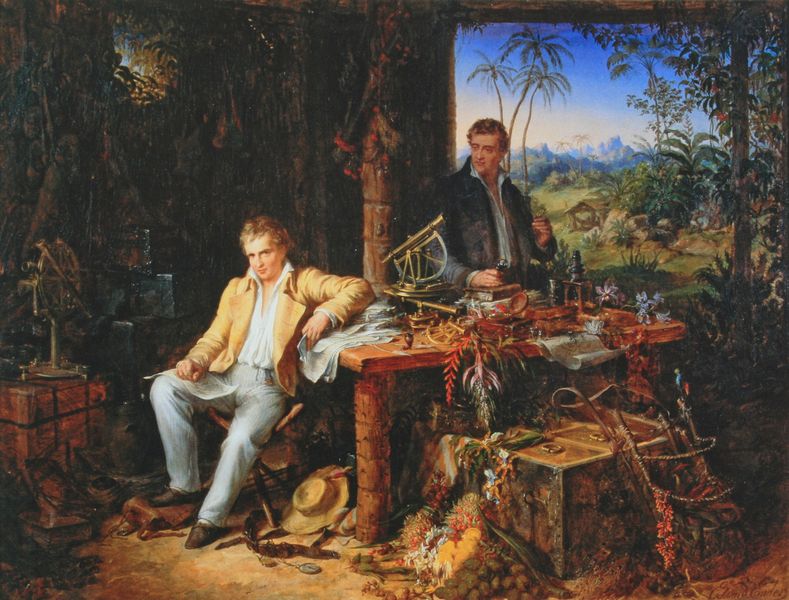
Titel: Alexander von Humboldt und Aimé Bonpland in der Urwaldhütte
Künstler: Eduard Ender
Standort: Berlin
Institution: Berlin-Brandenburgische Akademie der Wissenschaften, Archiv
Schlagwörter: berg, blau, blätter, gemälde, himmel, laub, mann, schatten, weiß, bäume, gelb, grün, landschaft, ocker, sitzen, äste, blumen, braun, bunt, hell, hintergrund, holz, hut, lampe, licht, männer, orange, raum, schmuck, schwarz, stuhl, szene, tisch, tische, blüten, gürtel, haus, obst, rot, beige, herren, malerei, rock, anzug, hemd, hose, jacke, jung, wand, falten, gesicht, kragen, bildnis, portrait, porträt, tischbein, öl, ferne, natur, zweige, hütte, boden, insel, gold, innen, klassizismus, vater, instrumente, pflanze, pflanzen, frontal, wald, genre, früchte, garten, hellblau, papier, papiere, kisten, süden, zwei, schuhe, afrika, berge, gebirge, vegetation, hocker, strohhut, rauchen, dichter, atelier, palme, junge, jacket, sonnenhut, exotik, exotisch, leuchten, doppelportrait, doppelporträt, südsee, truhe, messing, waage, buch, zettel, technik, geld, kiste, stempel, tasche, tischplatte, anschauen, wissenschaftler, utensilien, bewachsen, schwul, zigarette, reise, leder, forscher, urwald, dicht, palmen, wildnis, fernsicht, plan, schattig, lianen, fernrohr, entdecker, rucksack, dudelsack, papagei, forschung, indien, botanik, laube, sohn, koffer, schreinerei, unordnung, wissenschaft, saustall, kästen, humboldt, vermessung, dschungel, zirkel, forschen, tehen, regenwald, sextant, sitzens, unordentlich, geräte, astronomie, sacko, südamerika, papgei, aufzeichnungen, tropen, erfinder, optik, expedition, peru, messgeräte, astrolabium, missionare, forschungsreise, mikroskop, cook, okular, erkunden, macho, periskop, astrologe, botaniker, schatte, elforscher, strohhot, neuland, vatger, messgerätg, exoisch